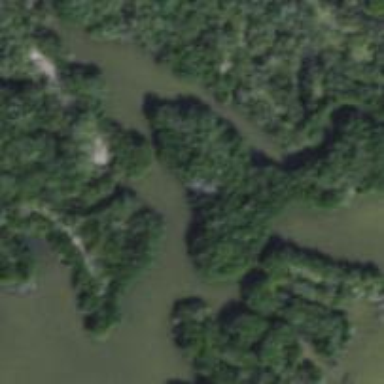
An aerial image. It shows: Wetland area with mangrove vegetation.